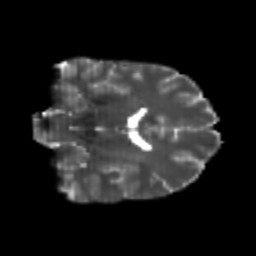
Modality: T2w
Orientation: coronal
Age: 24
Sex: female
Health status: healthy
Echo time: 0.074 s